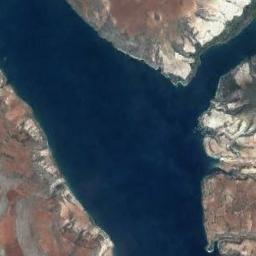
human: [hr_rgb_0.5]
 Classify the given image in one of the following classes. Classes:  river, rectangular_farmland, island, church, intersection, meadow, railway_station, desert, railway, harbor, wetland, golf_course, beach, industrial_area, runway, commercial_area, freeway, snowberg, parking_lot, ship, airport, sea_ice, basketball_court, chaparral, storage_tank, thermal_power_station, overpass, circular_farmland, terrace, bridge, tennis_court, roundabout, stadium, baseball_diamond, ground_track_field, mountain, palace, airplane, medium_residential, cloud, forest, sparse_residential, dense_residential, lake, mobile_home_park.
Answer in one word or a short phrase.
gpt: river